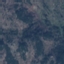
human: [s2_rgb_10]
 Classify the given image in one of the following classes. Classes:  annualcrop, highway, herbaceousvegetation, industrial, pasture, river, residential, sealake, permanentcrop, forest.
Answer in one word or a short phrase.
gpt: HerbaceousVegetation